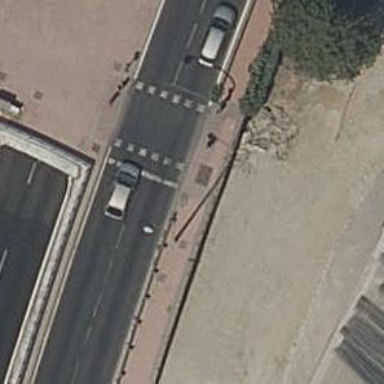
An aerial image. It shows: Crossing with traffic signals.